Field crop: maize
Growth stage: 2
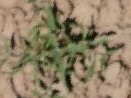
Species: atriplex